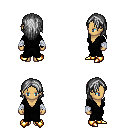
a pixel art fantasy rpg character, female body template, human, tanned skin, gray robe, red pants, gray long hairstyle, white cloth bandages, gold boots, four views (front, back, left, right), 2x2 character sprite sheet, small pixel art, hard edges, no anti-aliasing